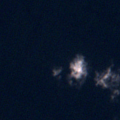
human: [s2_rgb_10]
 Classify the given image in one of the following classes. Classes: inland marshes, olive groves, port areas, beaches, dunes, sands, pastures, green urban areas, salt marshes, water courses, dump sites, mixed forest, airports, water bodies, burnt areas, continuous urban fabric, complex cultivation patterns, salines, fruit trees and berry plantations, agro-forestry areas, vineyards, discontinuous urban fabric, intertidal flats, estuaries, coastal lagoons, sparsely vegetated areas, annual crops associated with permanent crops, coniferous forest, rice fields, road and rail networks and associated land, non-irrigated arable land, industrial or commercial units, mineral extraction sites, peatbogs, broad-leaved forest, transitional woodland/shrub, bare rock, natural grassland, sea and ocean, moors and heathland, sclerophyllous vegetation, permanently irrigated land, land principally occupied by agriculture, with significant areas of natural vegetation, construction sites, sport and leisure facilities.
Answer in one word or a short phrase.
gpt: sea and ocean